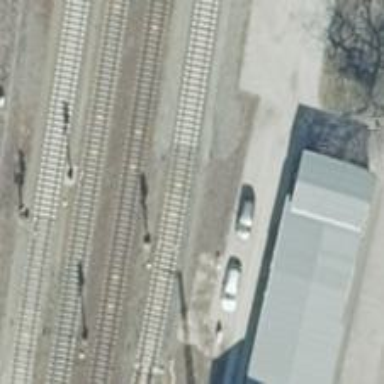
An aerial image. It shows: Railway signal with block marker train protection type.